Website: crate-barrel
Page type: billing-address
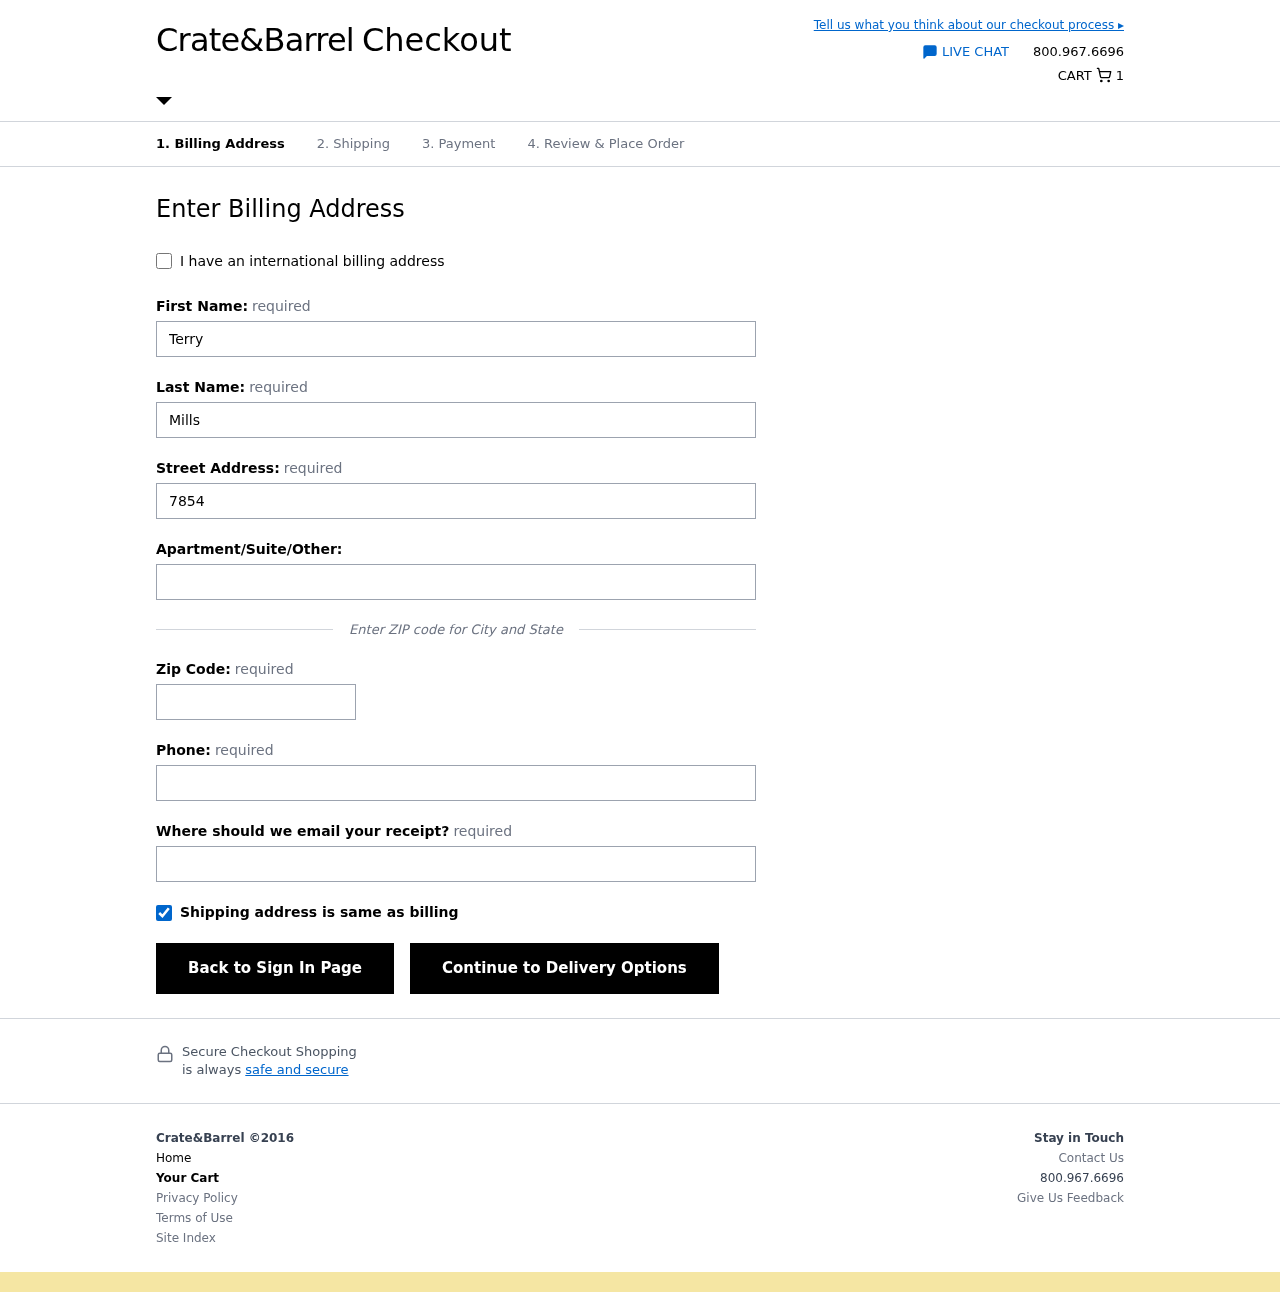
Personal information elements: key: PII_EMAIL
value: terry.mills@yahoo.com
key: PII_FIRSTNAME
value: Terry
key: PII_LASTNAME
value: Mills
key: PII_PHONE
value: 2289376102
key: PII_POSTCODE
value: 51151
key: PII_STREET
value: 7854 Griffith Alley
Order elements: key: ORDER_NUM_ITEMS
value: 1